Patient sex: F
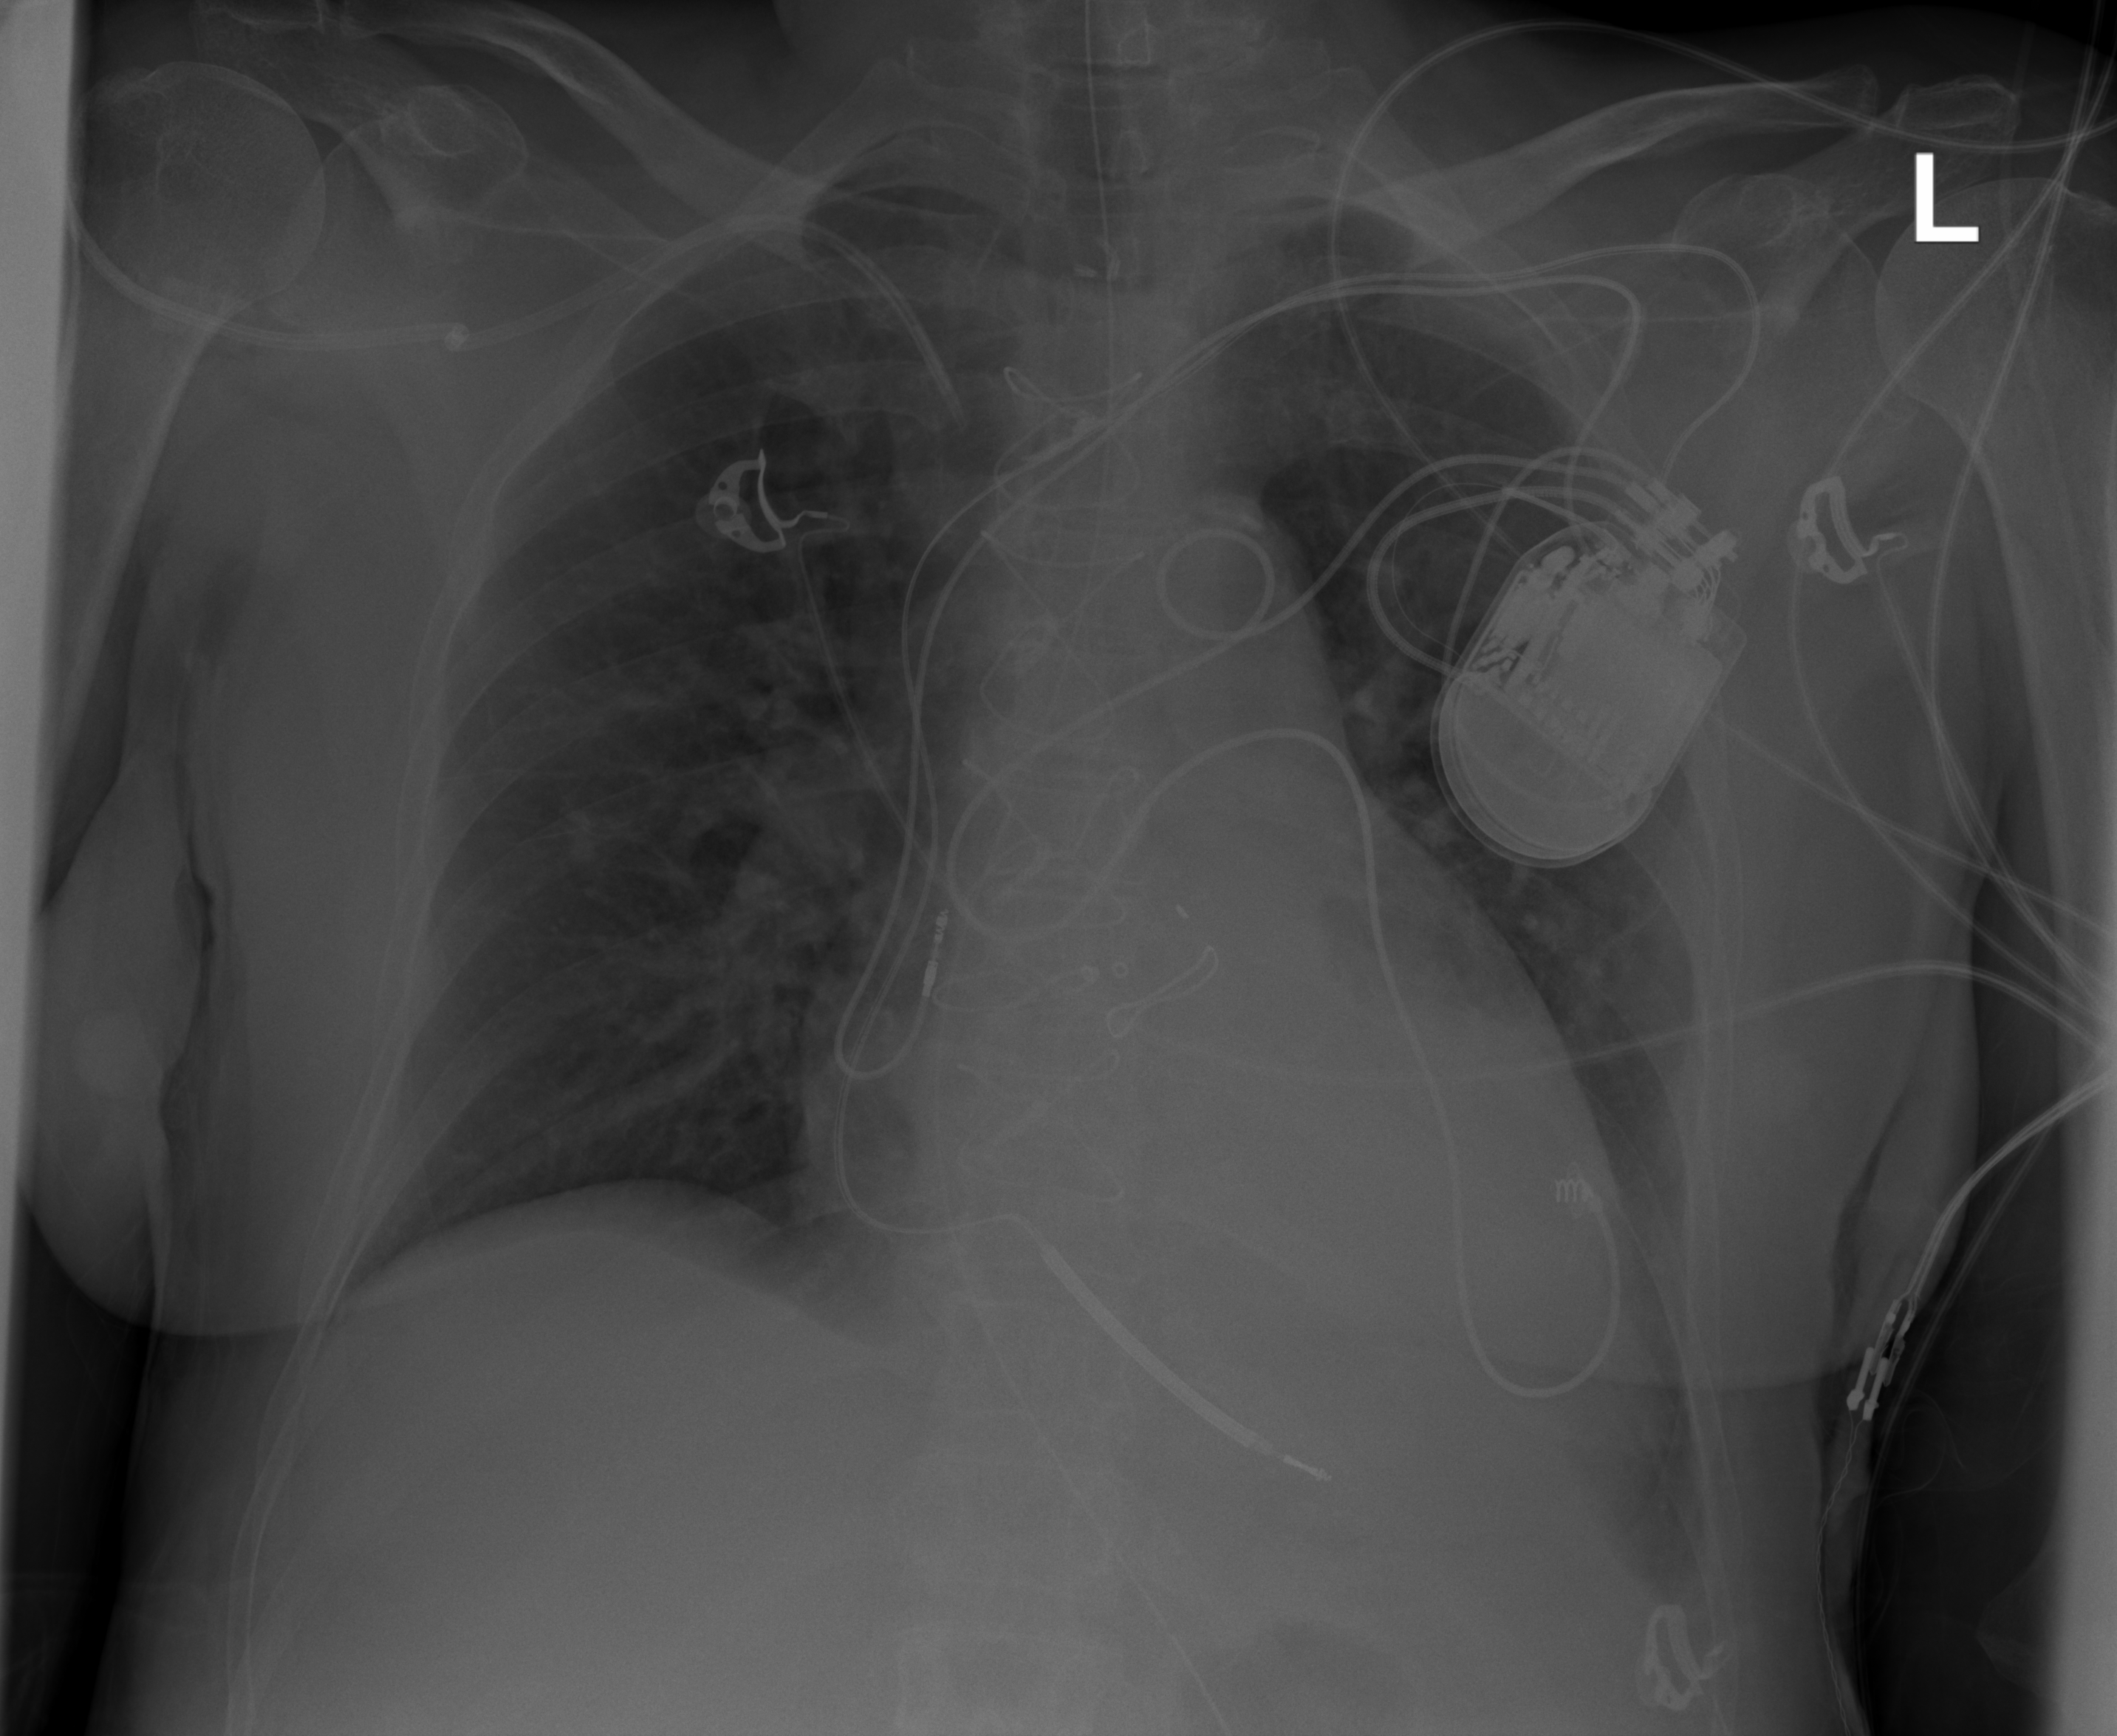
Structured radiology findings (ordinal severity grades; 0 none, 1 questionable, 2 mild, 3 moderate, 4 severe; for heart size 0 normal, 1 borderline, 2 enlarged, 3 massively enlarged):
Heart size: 1
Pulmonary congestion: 0
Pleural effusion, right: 0
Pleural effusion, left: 2
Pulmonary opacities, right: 0
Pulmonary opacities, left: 0
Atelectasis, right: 0
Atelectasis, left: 0